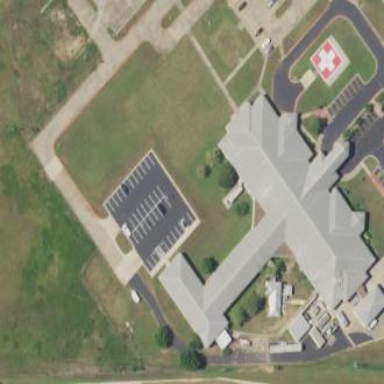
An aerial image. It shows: Hospital building.